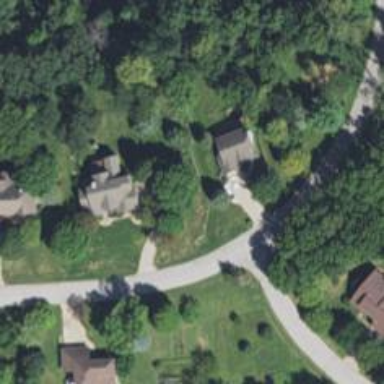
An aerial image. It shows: Residential road.